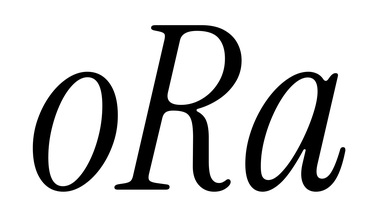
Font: InstrumentSerif-Italic